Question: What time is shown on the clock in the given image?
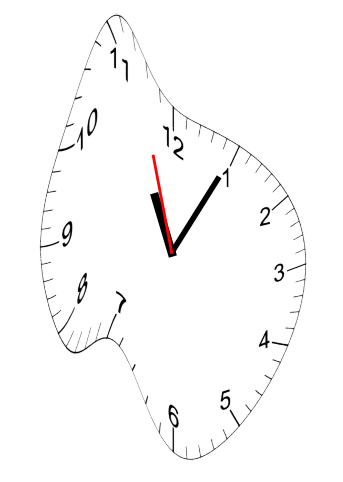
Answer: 11:04:57